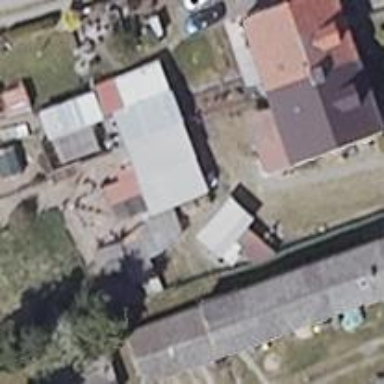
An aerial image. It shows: House with flat roof.